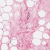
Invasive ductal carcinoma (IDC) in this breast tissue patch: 0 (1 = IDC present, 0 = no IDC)